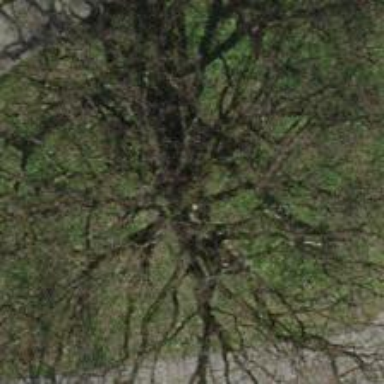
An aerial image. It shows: Evergreen broadleaved tree.